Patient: sex M, age 66
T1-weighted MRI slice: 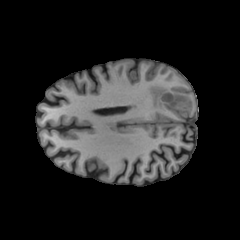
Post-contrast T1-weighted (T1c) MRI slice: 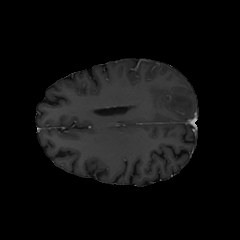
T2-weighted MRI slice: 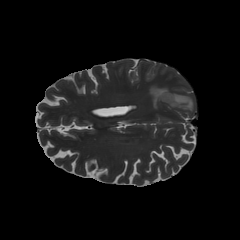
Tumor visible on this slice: yes
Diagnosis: Glioblastoma, IDH-wildtype
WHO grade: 4